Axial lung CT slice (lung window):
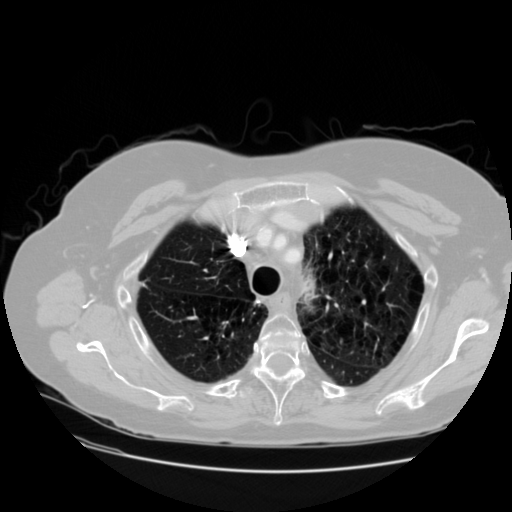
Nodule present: no